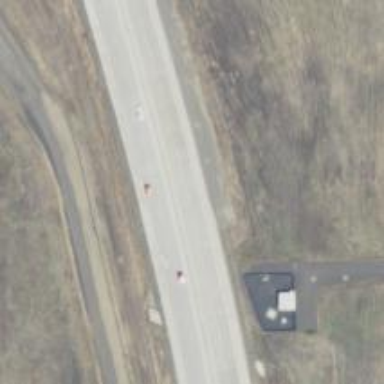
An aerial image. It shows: Trunk highway with expressway features.